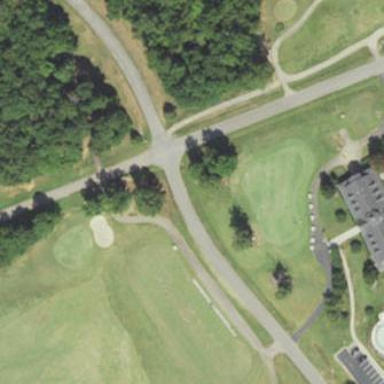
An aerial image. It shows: Golf tee.